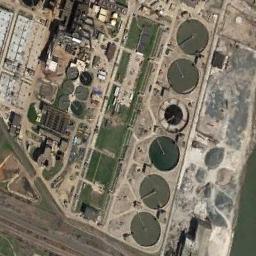
Label: storage tanks